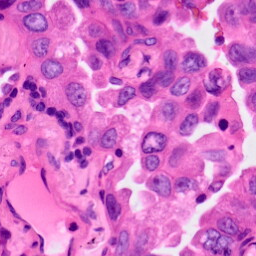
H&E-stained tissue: Lung